Interaction volume radius: 5 \u00c5
Interaction volume height: 15 \u00c5
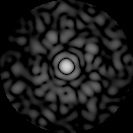
Disorder parameter: 0.8003